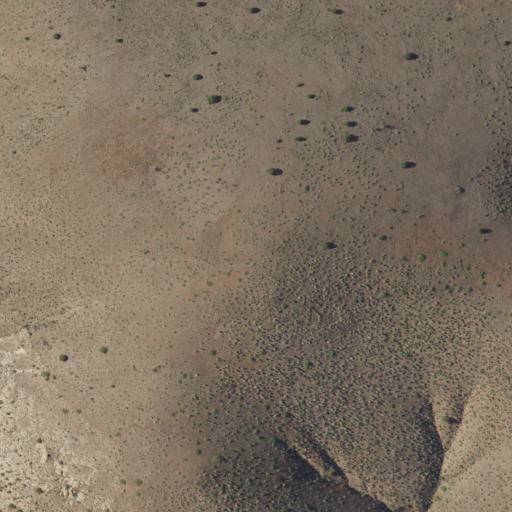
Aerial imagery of mountain in New Mexico named Wind Mountain containing shrub, grassland, and evergreen forest